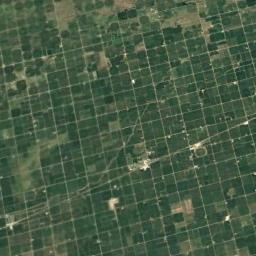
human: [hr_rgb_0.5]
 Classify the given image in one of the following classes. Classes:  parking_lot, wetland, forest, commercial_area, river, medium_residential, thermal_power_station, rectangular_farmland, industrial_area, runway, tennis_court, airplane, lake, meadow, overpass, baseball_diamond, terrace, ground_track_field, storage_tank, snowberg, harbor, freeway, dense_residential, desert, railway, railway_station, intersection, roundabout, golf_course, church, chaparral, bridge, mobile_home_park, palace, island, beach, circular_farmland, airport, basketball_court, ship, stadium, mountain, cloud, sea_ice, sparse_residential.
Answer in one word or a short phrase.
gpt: circular_farmland